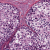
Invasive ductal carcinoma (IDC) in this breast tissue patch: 0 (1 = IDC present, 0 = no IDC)